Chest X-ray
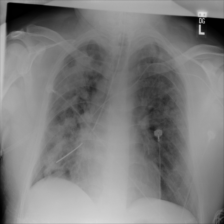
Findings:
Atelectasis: negative
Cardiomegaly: negative
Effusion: negative
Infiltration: negative
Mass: negative
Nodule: negative
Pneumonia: negative
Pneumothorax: negative
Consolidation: negative
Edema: negative
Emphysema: negative
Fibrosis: negative
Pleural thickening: negative
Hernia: negative